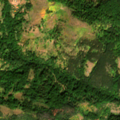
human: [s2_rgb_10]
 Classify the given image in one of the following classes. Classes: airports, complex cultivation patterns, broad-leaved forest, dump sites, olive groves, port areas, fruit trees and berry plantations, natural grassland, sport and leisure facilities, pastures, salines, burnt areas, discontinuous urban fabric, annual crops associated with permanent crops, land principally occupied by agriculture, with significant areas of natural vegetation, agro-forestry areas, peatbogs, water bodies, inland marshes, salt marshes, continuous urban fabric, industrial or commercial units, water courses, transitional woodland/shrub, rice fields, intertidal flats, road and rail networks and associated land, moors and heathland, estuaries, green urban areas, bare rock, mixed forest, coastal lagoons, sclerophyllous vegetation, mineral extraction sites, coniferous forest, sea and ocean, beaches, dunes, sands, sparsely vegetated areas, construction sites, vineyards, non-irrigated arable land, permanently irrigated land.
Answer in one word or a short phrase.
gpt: broad-leaved forest, coniferous forest, transitional woodland/shrub